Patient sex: F
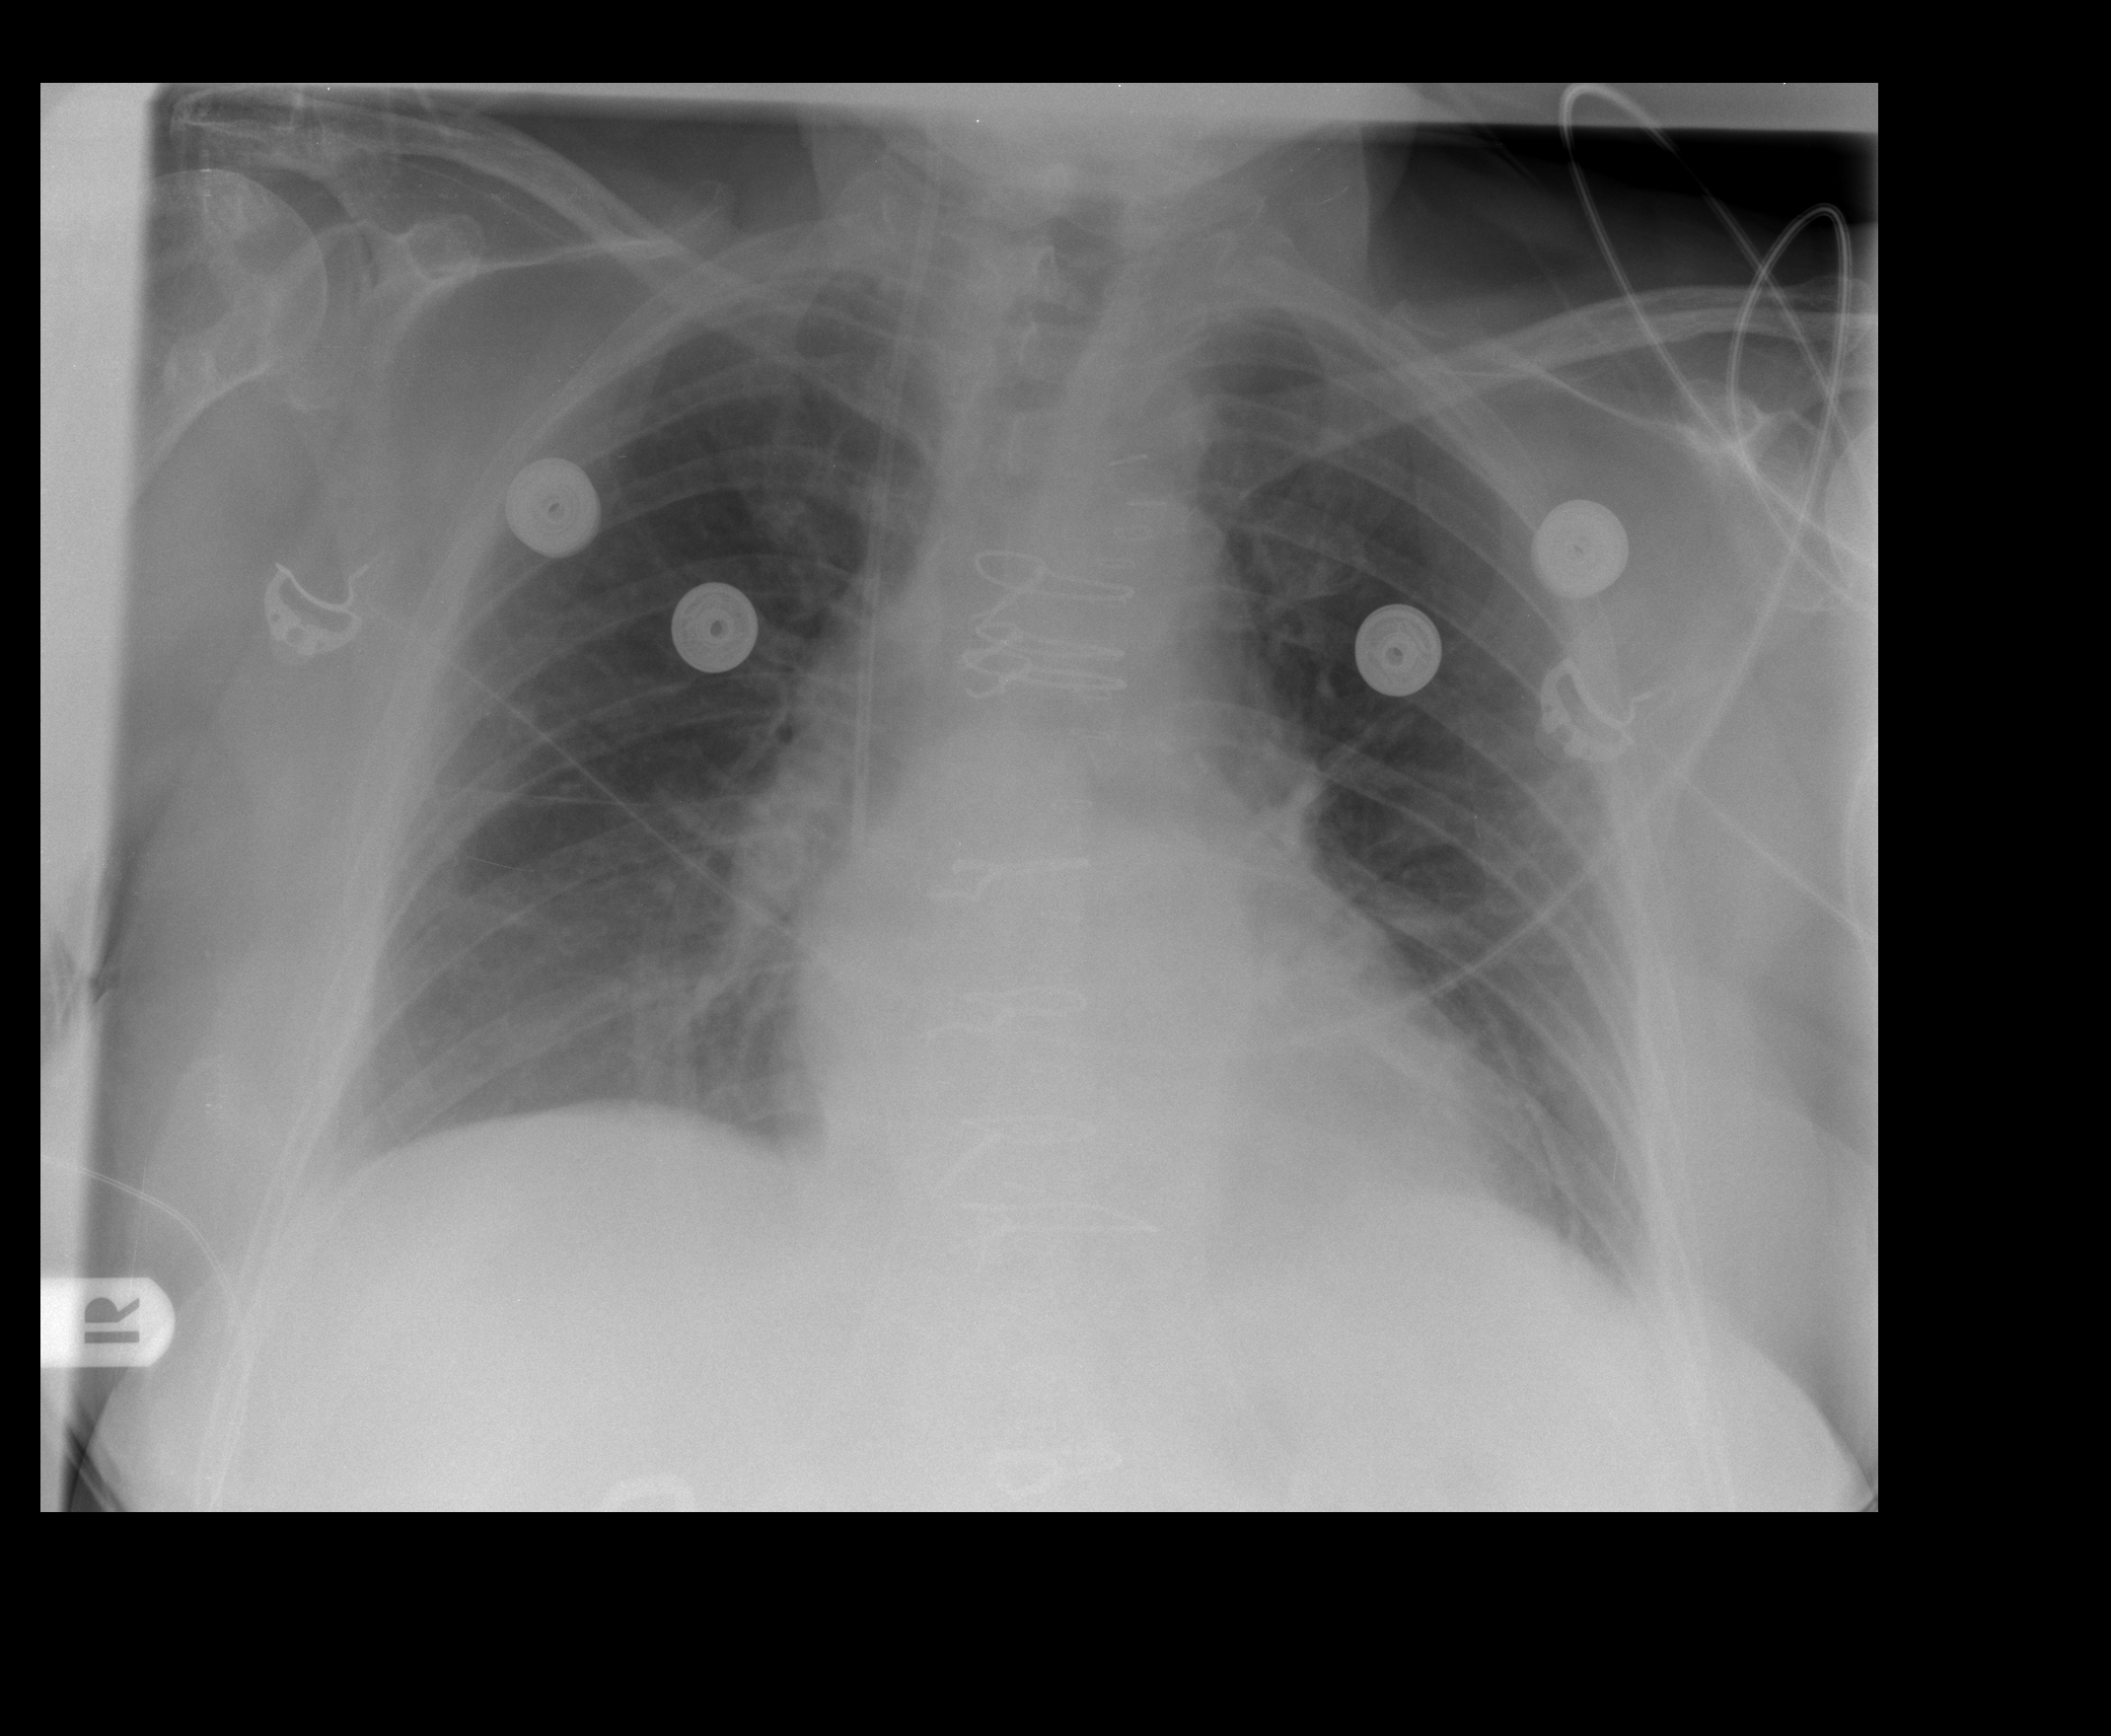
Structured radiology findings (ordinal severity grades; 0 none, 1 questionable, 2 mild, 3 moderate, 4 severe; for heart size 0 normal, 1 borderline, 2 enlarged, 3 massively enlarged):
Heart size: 0
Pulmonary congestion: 0
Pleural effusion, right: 2
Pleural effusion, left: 1
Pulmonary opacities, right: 0
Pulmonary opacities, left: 0
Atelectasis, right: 2
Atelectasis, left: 2